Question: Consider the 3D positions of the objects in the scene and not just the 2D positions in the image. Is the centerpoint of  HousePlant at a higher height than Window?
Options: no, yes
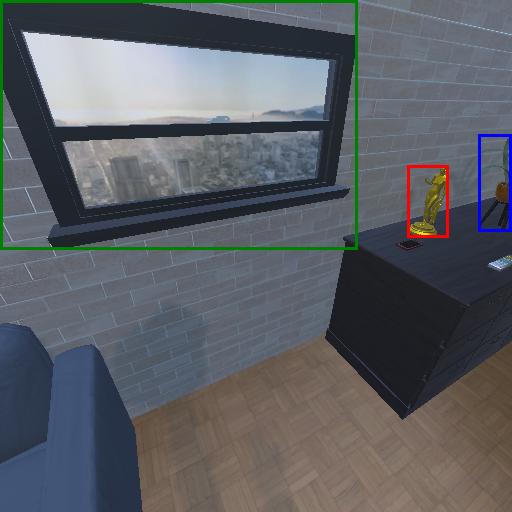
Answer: no